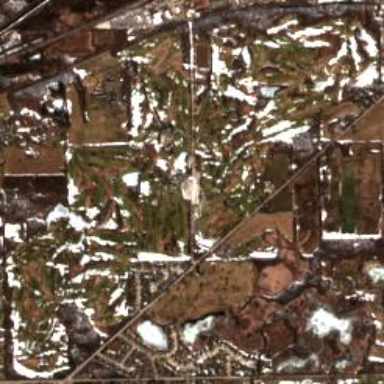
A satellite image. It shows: Golf course surrounded by greenery.